Interaction volume radius: 10 \u00c5
Interaction volume height: 25 \u00c5
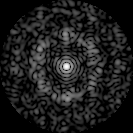
Disorder parameter: 0.7948